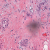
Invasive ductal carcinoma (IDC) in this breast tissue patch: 0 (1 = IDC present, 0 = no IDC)